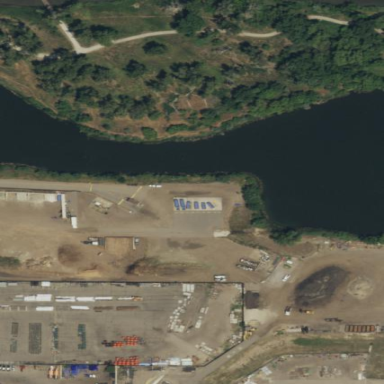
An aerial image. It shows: Recycling center for green waste.